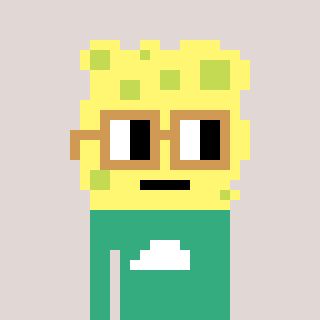
a pixel art character with square brown glasses, a sponge-shaped head and a teal-colored body on a warm background